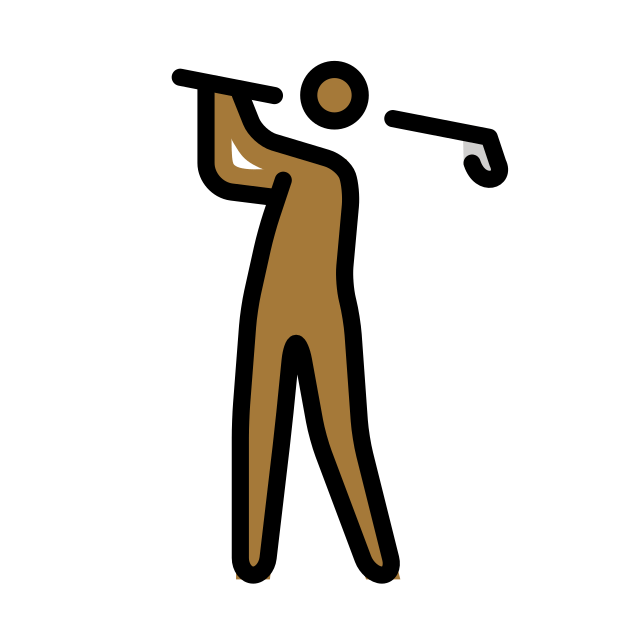
person golfing: medium-dark skin tone